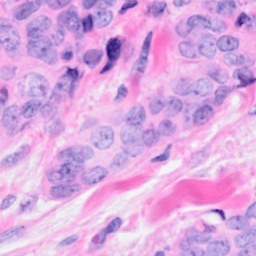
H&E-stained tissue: Breast